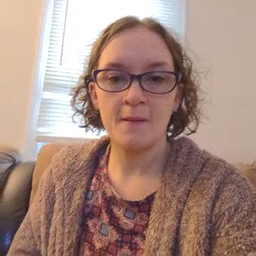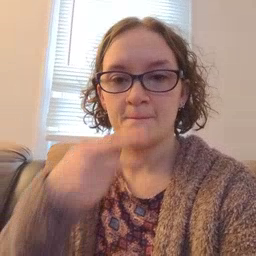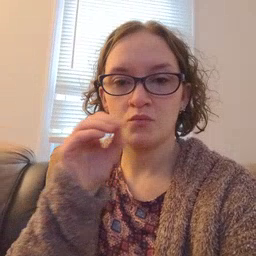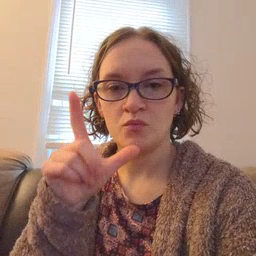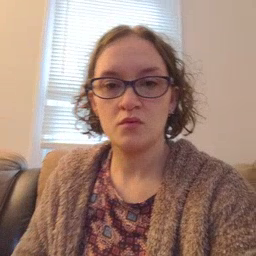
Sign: pool